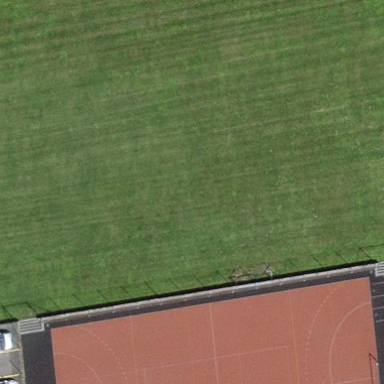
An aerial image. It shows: Grass pitch designated for multiple sports activities.